Field crop: tomato
Growth stage: 2
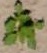
Species: solanum